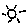
Label: sun